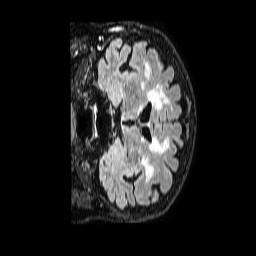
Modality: FLAIR
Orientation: coronal
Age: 81
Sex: female
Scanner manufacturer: philips
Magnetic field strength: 1.5 T
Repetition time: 4.8 s
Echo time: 0.3 s